Question: The pictures of person shown are just fake data.
This is my table structure
id | Author | Co-authors
1 | Ronnie | vinay, gopal, arun
2 | Razor | karthick, webster, ming
3 | Taz | earl, karthick, vinay
4 | Baron | gopal, arun, sanjeev
Now I want to select two authors say ronnie and baron, so now their co-authors should be compared. In this case the matches would be gopal, arun so the output should gopal and arun.
How to do that in mysql query. Please help.
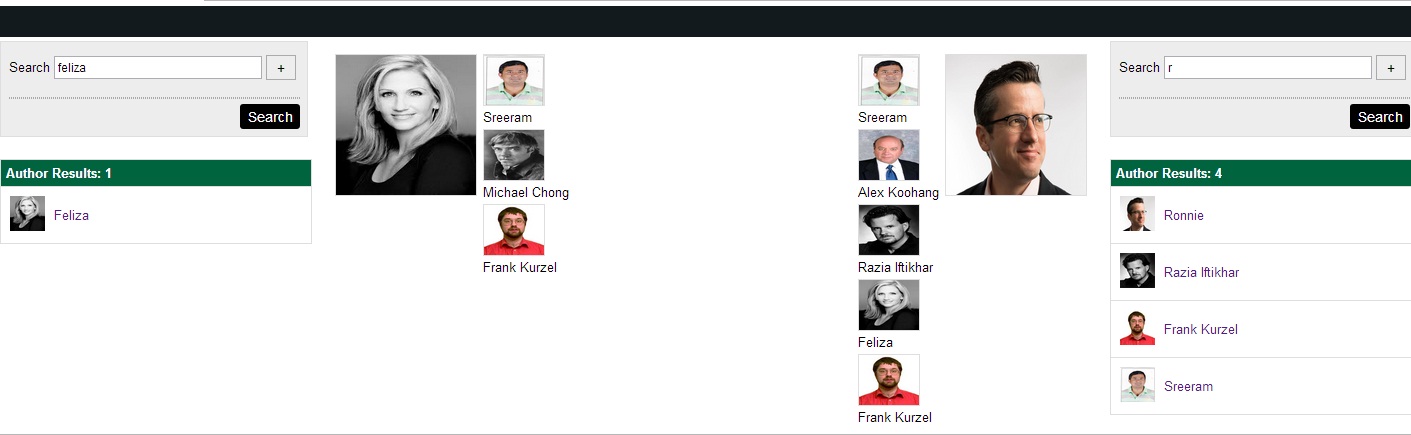
Answer: This is a suggested structure for your project. May be it will be an 'articles' table in your case instead of 'books' or anything else that authors and co-authors are related to. By this way, it will be much easier to do query on your data after :
<URL>
:
'''
CREATE TABLE books
('id' int, 'title' varchar(5));
INSERT INTO books
('id', 'title')
VALUES
(1, 'book1'),
(2, 'book2'),
(3, 'book3'),
(4, 'book4');
CREATE TABLE authors
('id' int, 'name' varchar(8));
INSERT INTO authors
('id', 'name')
VALUES
(1, 'Ronnie'),
(2, 'Razor'),
(3, 'Taz'),
(4, 'Baron'),
(5, 'vinay'),
(6, 'karthick'),
(7, 'earl'),
(8, 'gopal'),
(9, 'webster'),
(10, 'karthick'),
(11, 'arun'),
(12, 'ming'),
(13, 'sanjeev');
CREATE TABLE type
('id' int, 'type' varchar(9));
INSERT INTO type
('id', 'type')
VALUES
(1, 'author'),
(2, 'co-author');
CREATE TABLE wrote
('id' int, 'book_id' int, 'author_id' int, 'type_id' int);
INSERT INTO wrote
('id', 'book_id', 'author_id', 'type_id')
VALUES
(1, 1, 1, 1),
(2, 2, 2, 1),
(3, 3, 3, 1),
(4, 4, 4, 1),
(5, 1, 5, 2),
(6, 2, 6, 2),
(7, 3, 7, 2),
(8, 4, 8, 2),
(9, 1, 8, 2),
(10, 2, 9, 2),
(11, 3, 10, 2),
(12, 4, 11, 2),
(13, 1, 11, 2),
(14, 2, 12, 2),
(15, 3, 5, 2),
(16, 4, 13, 2);
'''
:
'''
SELECT b.id, a.name as author, group_concat(co.name) as co_authors
FROM books b
INNER JOIN wrote wa ON wa.book_id = b.id AND wa.type_id = 1
INNER JOIN authors a ON wa.author_id = a.id
INNER JOIN wrote wco ON wco.book_id = b.id AND wco.type_id = 2
INNER JOIN authors co ON wco.author_id = co.id
GROUP BY b.title, a.name
'''
<URL>:
'''
| ID | AUTHOR | CO_AUTHORS |
|----|--------|-----------------------|
| 1 | Ronnie | arun,vinay,gopal |
| 2 | Razor | webster,ming,karthick |
| 3 | Taz | earl,karthick,vinay |
| 4 | Baron | sanjeev,gopal,arun |
'''
'AND a.id in (1,4);''id 1''Ronnie''id 4''Baron'
:
'''
SELECT co.name as coauthor
FROM books b
INNER JOIN wrote wa ON wa.book_id = b.id AND wa.type_id = 1
INNER JOIN authors a ON wa.author_id = a.id AND a.id in (1,4)
INNER JOIN wrote wco ON wco.book_id = b.id AND wco.type_id = 2
INNER JOIN authors co ON wco.author_id = co.id
GROUP BY co.name
HAVING count(co.name) > 1
'''
<URL>:
'''
| COAUTHOR |
|----------|
| arun |
| gopal |
'''